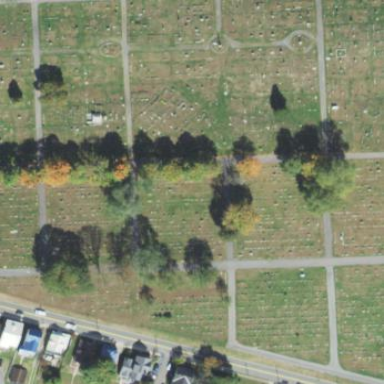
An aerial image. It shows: Cemetery.